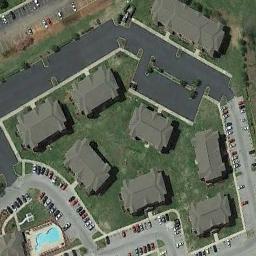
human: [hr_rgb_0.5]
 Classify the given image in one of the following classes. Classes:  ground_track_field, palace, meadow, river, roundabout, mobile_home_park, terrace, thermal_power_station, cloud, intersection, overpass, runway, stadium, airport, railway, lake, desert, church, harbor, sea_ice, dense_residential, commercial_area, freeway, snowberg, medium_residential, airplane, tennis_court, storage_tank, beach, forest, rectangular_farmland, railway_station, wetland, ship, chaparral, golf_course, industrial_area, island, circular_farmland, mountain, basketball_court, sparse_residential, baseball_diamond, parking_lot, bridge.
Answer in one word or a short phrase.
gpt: medium_residential